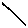
Label: line